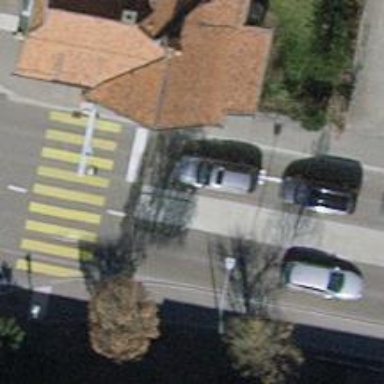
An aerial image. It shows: Road with traffic signals controlling the flow of traffic.